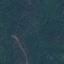
Land use / land cover: Forest